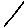
Label: line